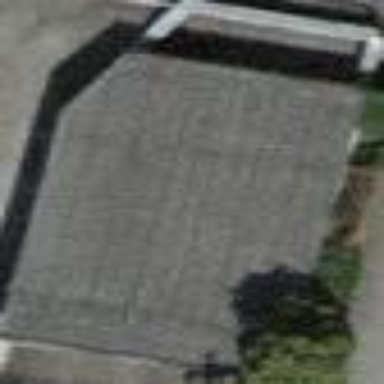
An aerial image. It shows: View of roof of building.